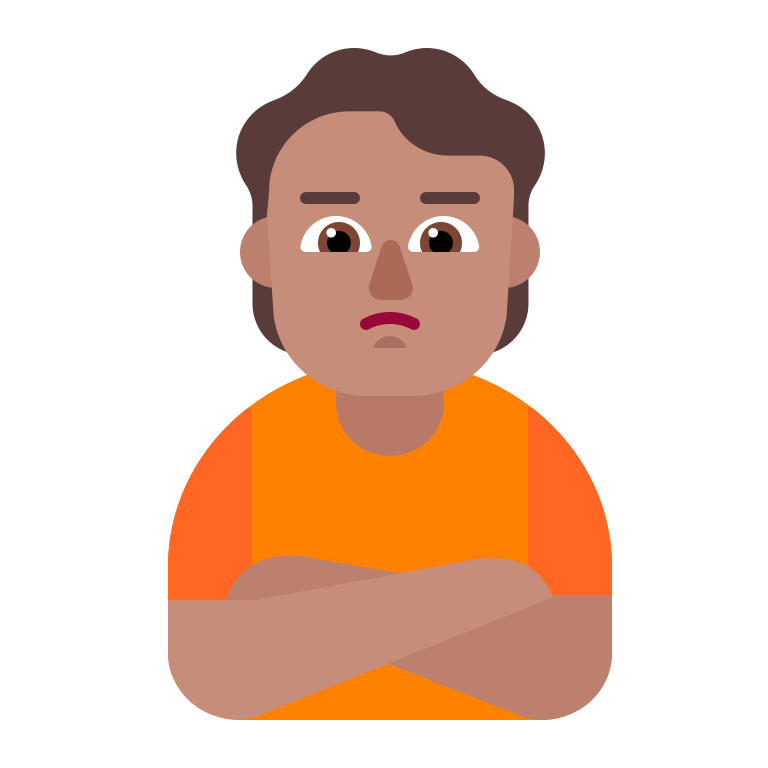
person pouting flat